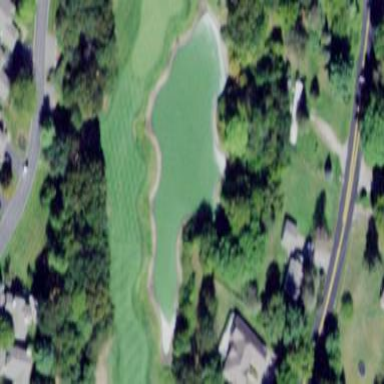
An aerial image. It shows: Water hazard in golf course. The hazard is natural water feature.